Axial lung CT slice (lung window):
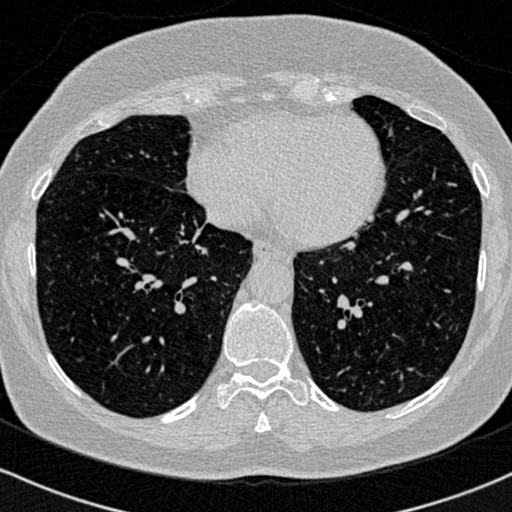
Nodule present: no